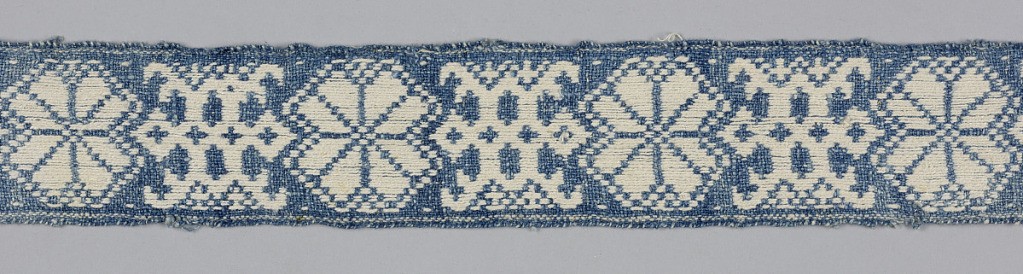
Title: Band
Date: early 16th century
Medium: linen Technique: supplementary warp floats in a plain weave foundation
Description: Narrow band patterned by an alternating geometric blossom and geometric leafy branch or vine in blue and ivory.